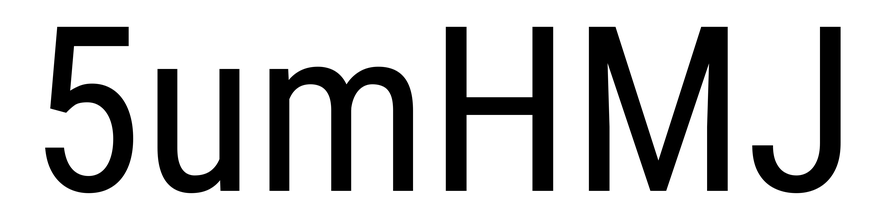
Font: Roboto_Condensed_Regular